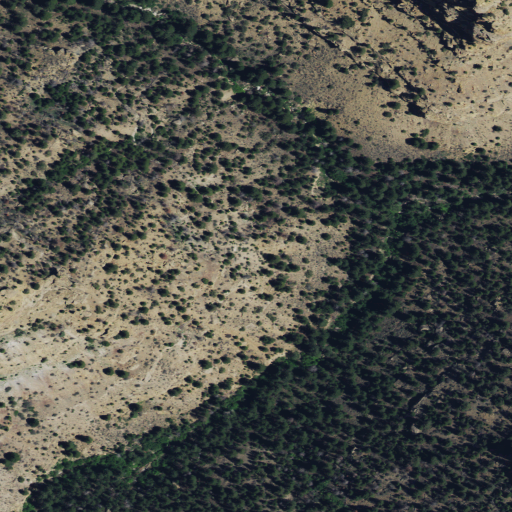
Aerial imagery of valley in Utah named Summerhouse Canyon containing evergreen forest and shrub